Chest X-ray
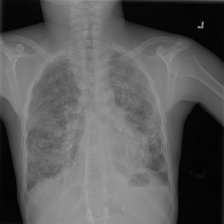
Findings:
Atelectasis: negative
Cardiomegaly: negative
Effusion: negative
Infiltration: negative
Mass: negative
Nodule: negative
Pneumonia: negative
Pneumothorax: positive
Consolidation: negative
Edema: negative
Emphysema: negative
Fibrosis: negative
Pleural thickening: negative
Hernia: negative